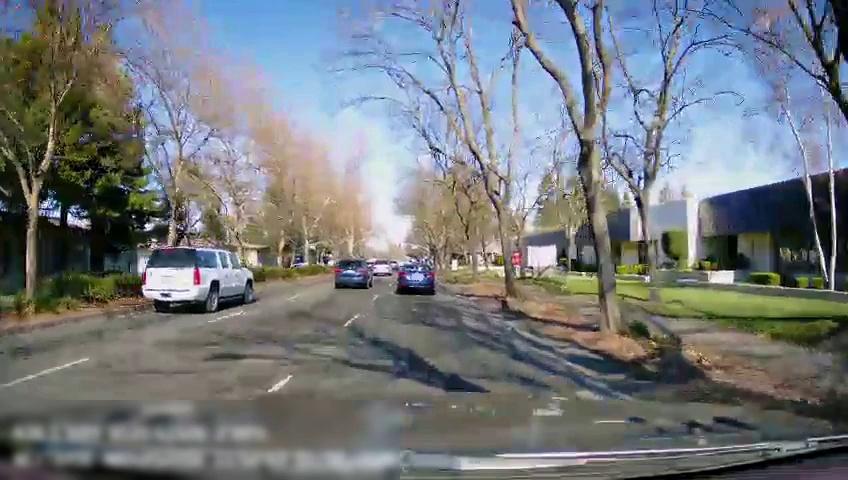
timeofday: Day
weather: Sunny
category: Drivable Space
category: Vehicles | Truck
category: Vehicles | SUV
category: Vehicles | Car
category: Vehicles | Car
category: Lanes | Alternate Lane
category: Lanes | Current Lane